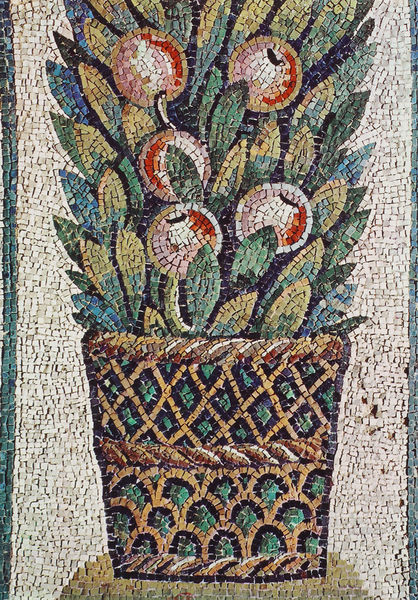
Titel: Mausoleum der Galla Placidia
Standort: Ravenna, Mausoleum der Galla Placidia (EU - I - Emilia-Romagna)
Schlagwörter: blau, blätter, laub, schatten, grün, ocker, blume, blumen, braun, schwarz, weiss, blüten, obst, rot, beige, muster, ornament, rahmen, stein, steine, busch, boden, pflanze, rund, frucht, früchte, krug, vase, blumentopf, orangen, topf, äpfel, zopf, ornamente, korb, fussboden, kugeln, mosaik, flechtwerk, mosaiksteine, zopfmuster, moaik, mosaikstein, pflanue